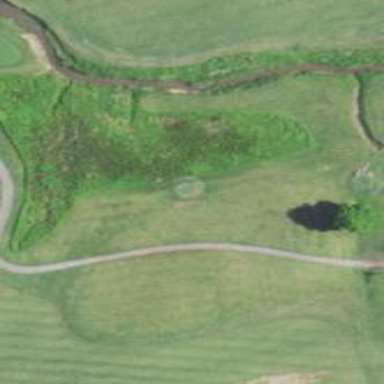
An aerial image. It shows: Area of rough grass used for golf.